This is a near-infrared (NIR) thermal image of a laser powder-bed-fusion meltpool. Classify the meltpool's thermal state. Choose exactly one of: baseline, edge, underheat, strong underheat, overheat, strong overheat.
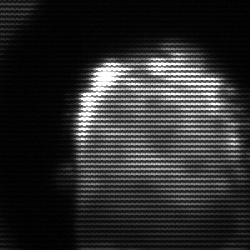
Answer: baseline